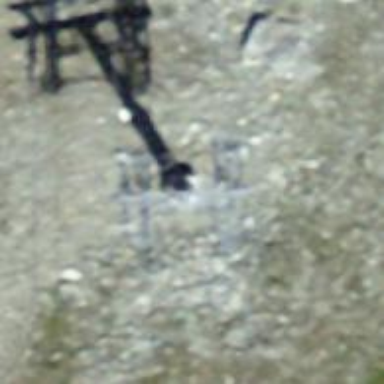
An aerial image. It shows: Pylon for aerialway.